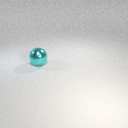
large cyan metal sphere